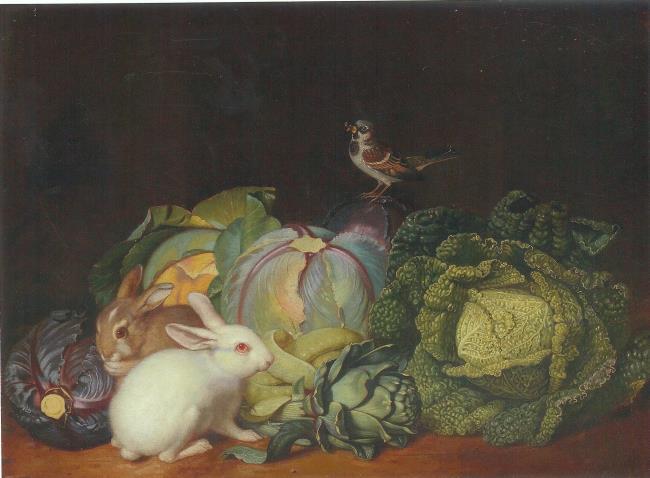
Title: Vegetable still life with two rabbits and a sparrow
Artist: Jacob Samuel Beck
Earliest date: 1730
Latest date: 1788
Genre: painting
Iconography: Still Life
Keywords: vegetable still life, European rabbit, sparrow, green cabbage, red cabbage, artichoke